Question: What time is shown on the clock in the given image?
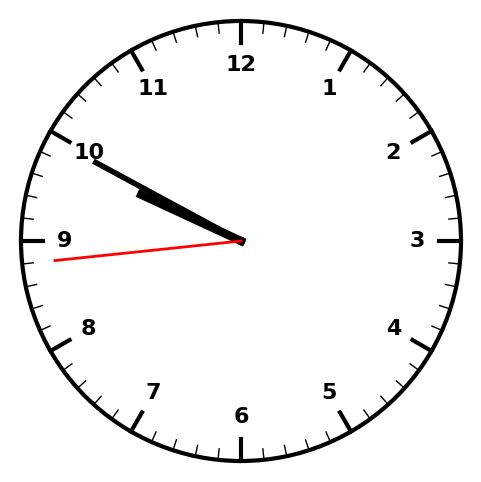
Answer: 09:49:44